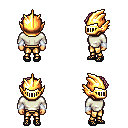
a pixel art fantasy rpg character, female body template, human, tanned skin, white long-sleeve shirt, gold greaves, white blonde curly afro hairstyle, gold helm, white cloth bracers, ghillies, four views (front, back, left, right), 2x2 character sprite sheet, small pixel art, hard edges, no anti-aliasing